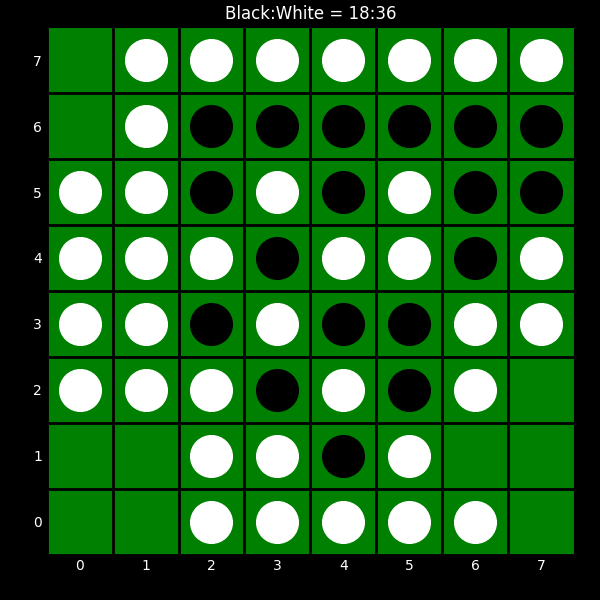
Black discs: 18
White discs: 36